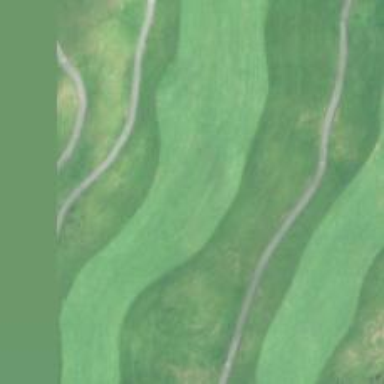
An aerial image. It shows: Golf hole.